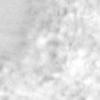
Label: no_change